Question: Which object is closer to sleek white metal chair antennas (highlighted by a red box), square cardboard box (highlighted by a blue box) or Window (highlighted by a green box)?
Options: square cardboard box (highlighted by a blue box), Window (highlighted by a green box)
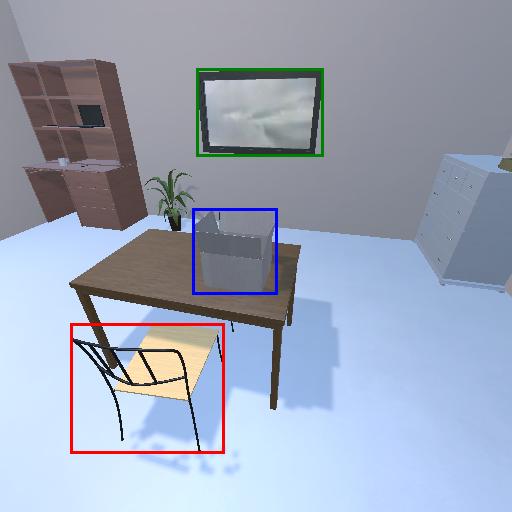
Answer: square cardboard box (highlighted by a blue box)